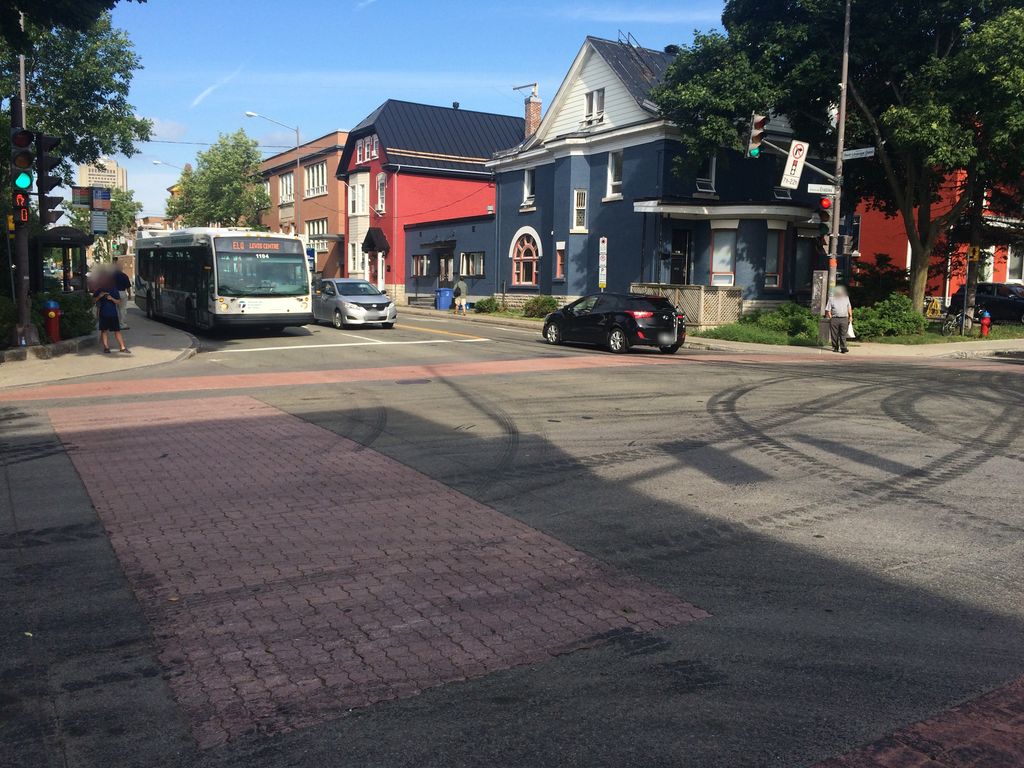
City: quebec_city